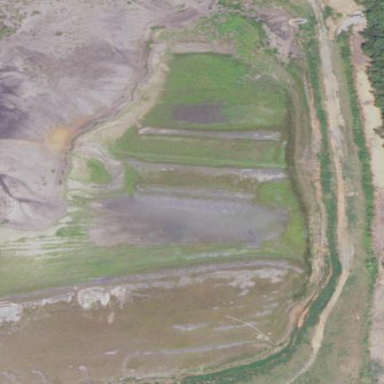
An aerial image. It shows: Reservoir of water.